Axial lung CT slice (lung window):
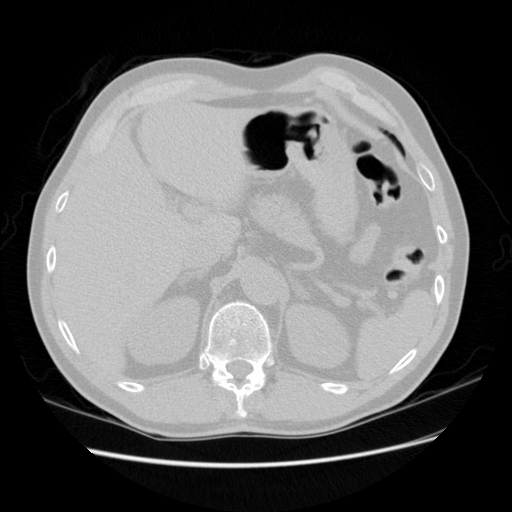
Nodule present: no